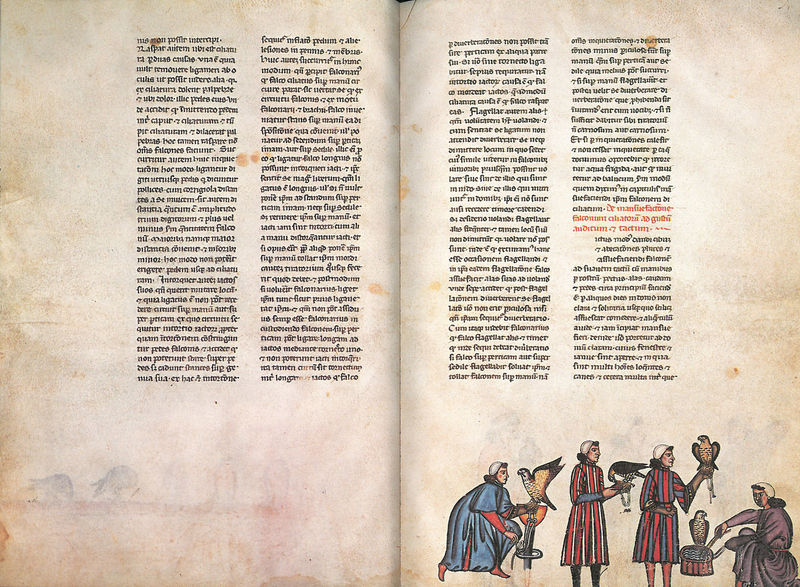
Titel: Falkenbuch Friedrichs des II.; De arte venandi cum avibus
Institution: Rom, Biblioteca Vaticana
Schlagwörter: adler, blau, falke, gemälde, vogel, wasser, menschen, bunt, frau, handschuh, männer, rot, tiere, mütze, vögel, mantel, gewänder, schrift, vergilbt, spalten, streifen, fotografie, buch, seite, illustration, text, buchstaben, jagd, buchseite, mittelalter, falkenjagd, heilige, eule, latein, buchmalerei, bussard, falkner, greifvögel, blocksatz, falken, alte schrift, falknerei, sterifen, abrichtung